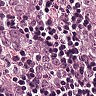
Metastatic tissue present: yes